Question: I am using this code to attempt to find the edges of a card in an image. When I run it, it only outlines half of the cards edge.
Here is a sample of an image that I get back.

'''
cvtColor(Img, bw, CV_RGB2GRAY);
Mat outerBox = Mat(bw.size(), CV_8UC1);
GaussianBlur(bw, bw, cv::Size(11,11), 0);
adaptiveThreshold(bw, outerBox, 255, ADAPTIVE_THRESH_MEAN_C, THRESH_BINARY, 5, 2);
bitwise_not(outerBox, outerBox);
Mat kernel = (Mat_<uchar>(3,3) << 0,1,0,1,1,1,0,1,0);
dilate(outerBox, outerBox, kernel);
int count=0;
int max=-1;
cv::Point maxPt;
for(int y=0;y<outerBox.size().height;y++)
{
uchar *row = outerBox.ptr(y);
for(int x=0;x<outerBox.size().width;x++)
{
if(row[x]>=128)
{
int area = floodFill(outerBox, cv::Point(x,y), CV_RGB(0,0,64));
if(area>max)
{
maxPt = cv::Point(x,y);
max = area;
}
}
}
}
floodFill(outerBox, maxPt, CV_RGB(255,255,255));
'''
The line of code in particular that is in question is 'floodFill(outerBox, maxPt, CV_RGB(255,255,255));'
Can anyone tell me how I can modify my code so it fills the rest of the cards edge? The highlighted edge is not always consistent depending on the image, but at least 1/2 of the edge is filled always starting with the left side.
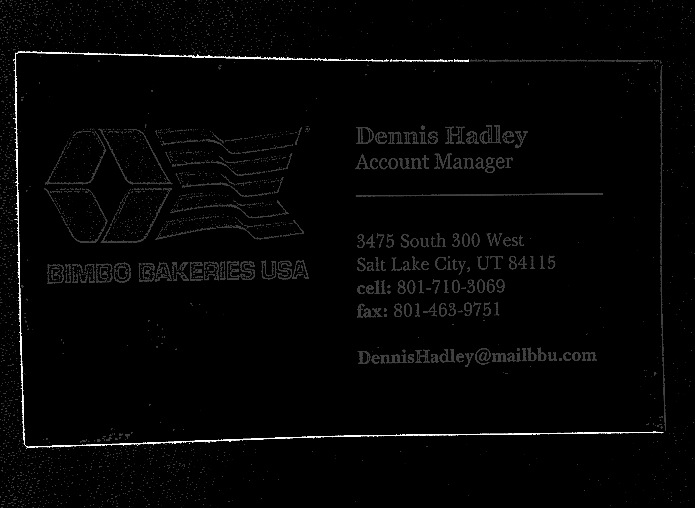
Answer: Are you a guy who posted this? <URL>
You are doing everything all right but in a complex way. You result should be. See the difference? Not in lines but in blur. I guess you just did not display your output correctly. By the way, you forgot to mention a link to the input image and show how you display the result in your code.
IT is very beneficial to look at the intermediate output of your algorithm. You can do this with just one line of code, for example:
'''
imshow("blur", bw);
'''
Also don't flood fill a single channel gray image with color values like CV_RGB(0,0,64). Doing this in the loop dynamically can lead to unexpected results.